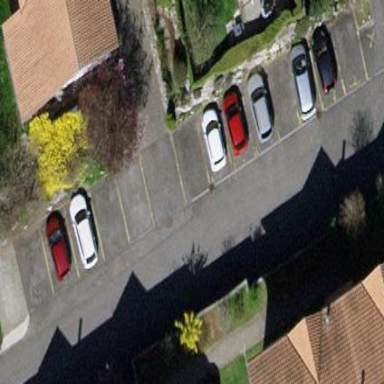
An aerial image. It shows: Parking area with surface.